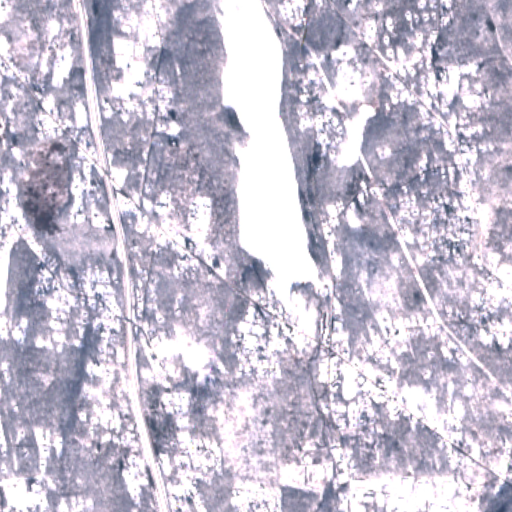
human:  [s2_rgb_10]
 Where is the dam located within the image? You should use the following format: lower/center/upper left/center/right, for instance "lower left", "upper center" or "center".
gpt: The dam is located in the center of the image.
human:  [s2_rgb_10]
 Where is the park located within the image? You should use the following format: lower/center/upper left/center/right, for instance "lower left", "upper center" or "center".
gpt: The park is located in the center of the image.
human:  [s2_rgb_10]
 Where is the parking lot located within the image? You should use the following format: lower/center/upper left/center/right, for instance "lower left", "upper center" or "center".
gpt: The parking lot is located in the lower center of the image.
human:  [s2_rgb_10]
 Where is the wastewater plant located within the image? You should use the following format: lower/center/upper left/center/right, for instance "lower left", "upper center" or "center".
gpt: The wastewater plant is located in the center of the image.
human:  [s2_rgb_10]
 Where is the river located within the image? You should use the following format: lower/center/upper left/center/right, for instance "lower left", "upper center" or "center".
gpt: The river is located in the left of the image.
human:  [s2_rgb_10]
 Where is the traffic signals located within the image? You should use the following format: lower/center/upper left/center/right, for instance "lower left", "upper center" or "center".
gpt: The traffic signals is located in the lower center of the image.
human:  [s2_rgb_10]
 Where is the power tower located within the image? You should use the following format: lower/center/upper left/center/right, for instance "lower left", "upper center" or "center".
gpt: There is no power tower in the image.